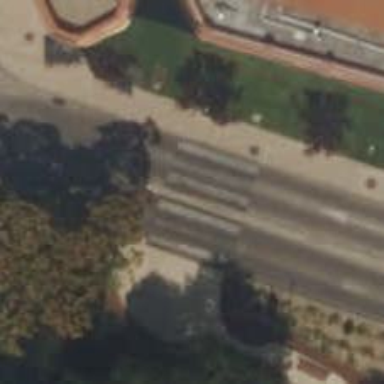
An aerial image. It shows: Marked crossing on the road.